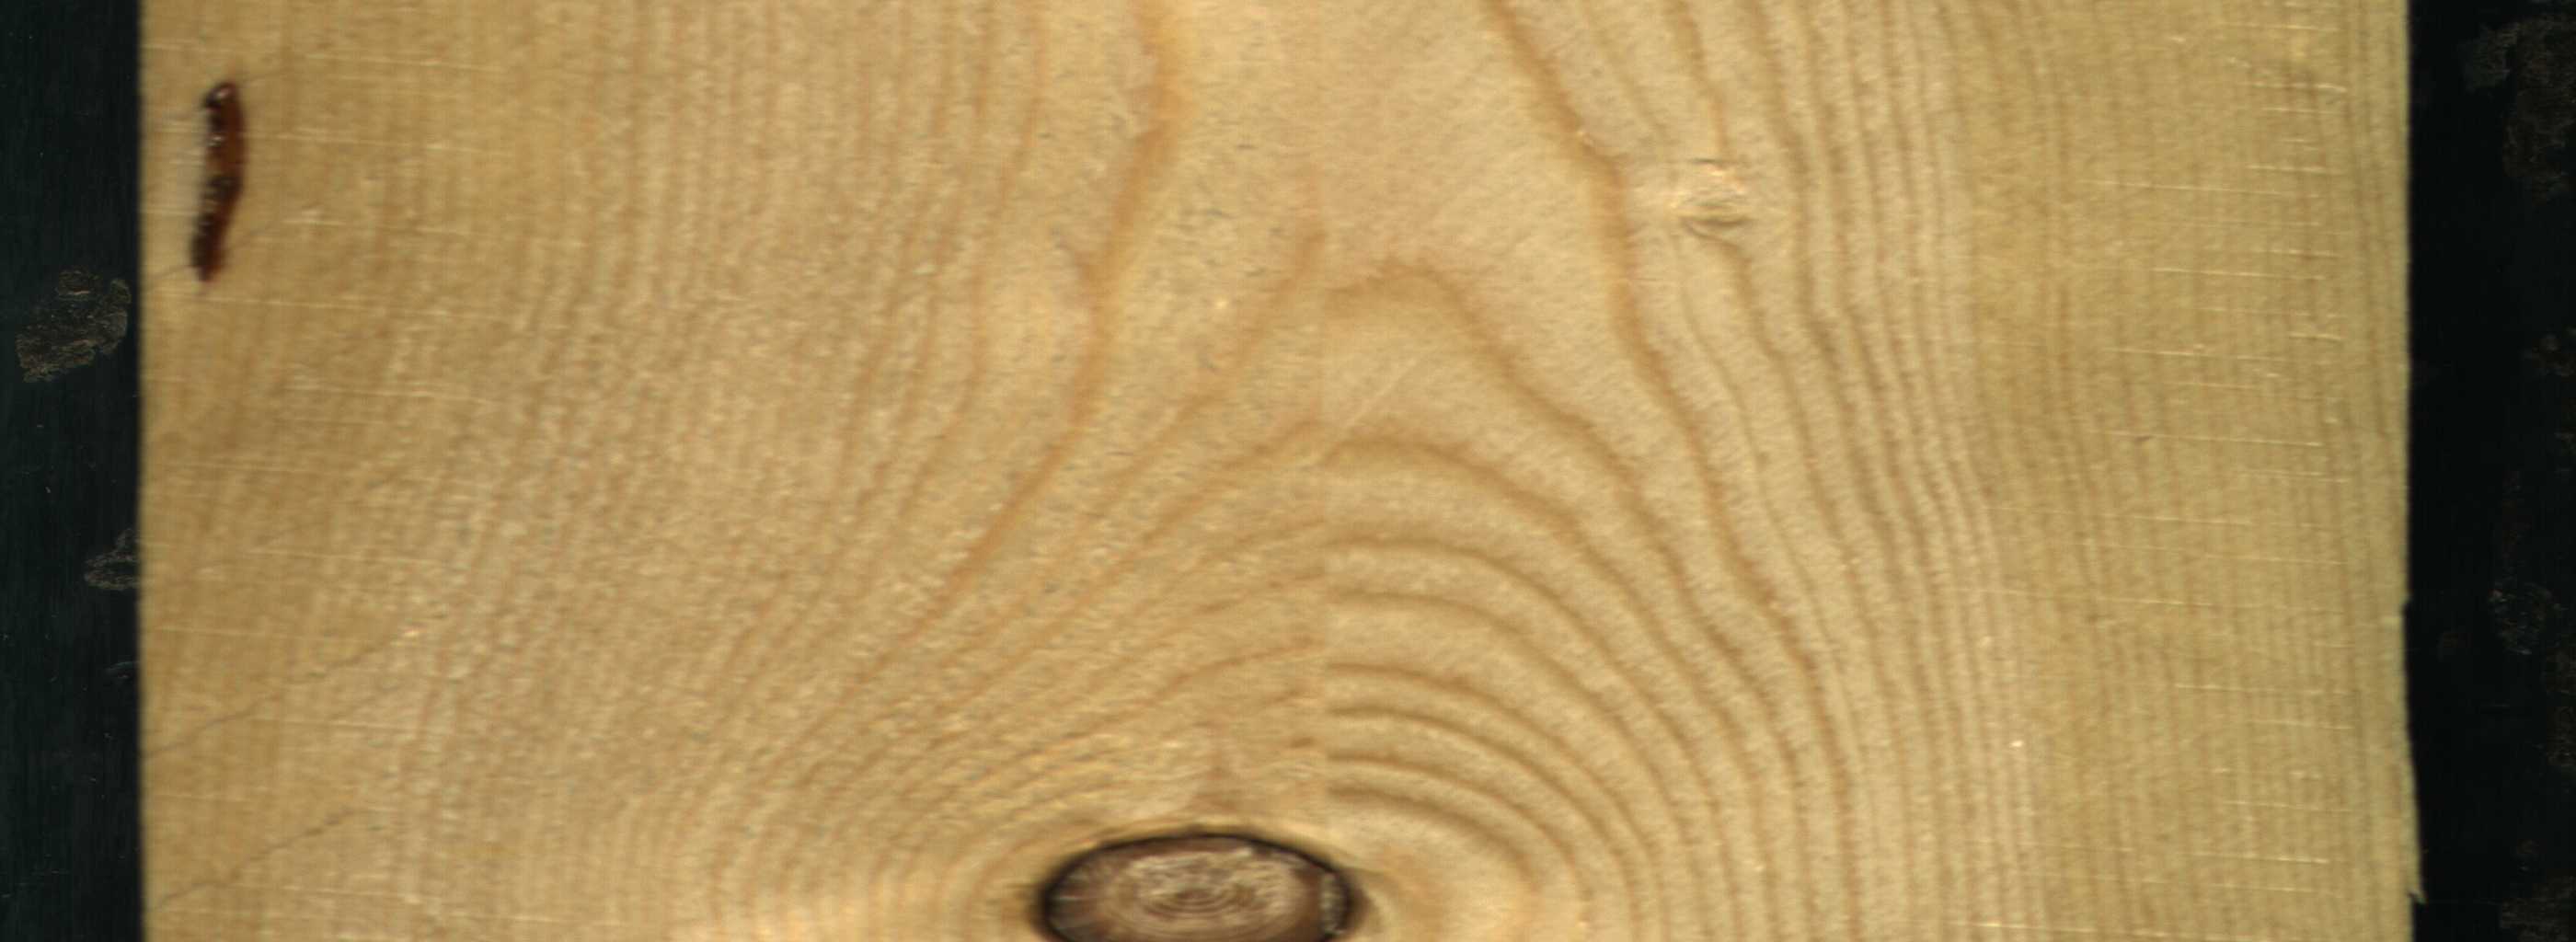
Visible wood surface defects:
resin
Dead_Knot